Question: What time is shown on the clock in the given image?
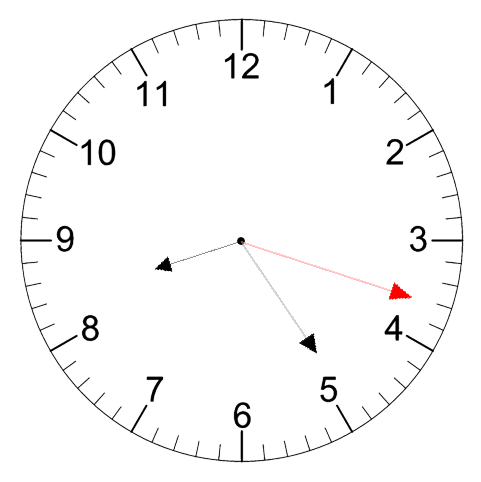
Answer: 08:24:18